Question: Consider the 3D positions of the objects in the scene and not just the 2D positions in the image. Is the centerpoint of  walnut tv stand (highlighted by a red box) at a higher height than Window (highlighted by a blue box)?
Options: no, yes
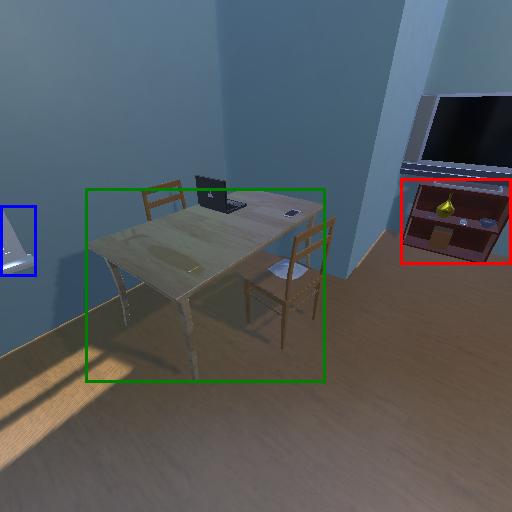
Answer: no